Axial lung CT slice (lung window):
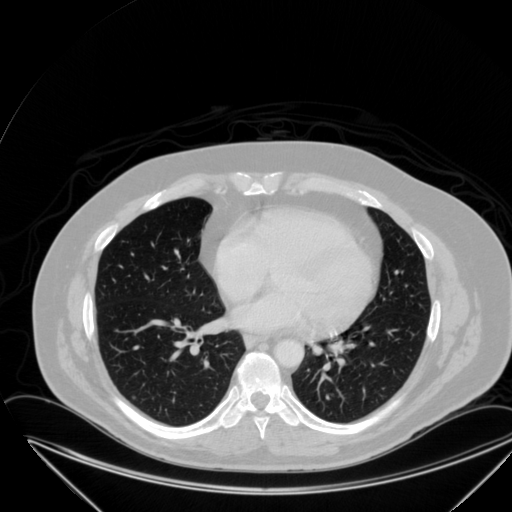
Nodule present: yes
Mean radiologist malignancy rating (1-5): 2.5